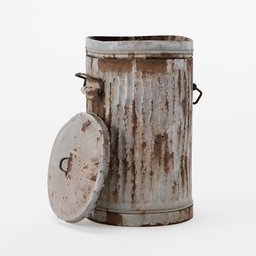
Label: tools